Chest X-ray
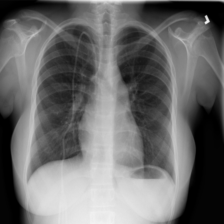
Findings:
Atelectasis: negative
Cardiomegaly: negative
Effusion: negative
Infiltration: negative
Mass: negative
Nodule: negative
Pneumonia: negative
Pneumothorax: negative
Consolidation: negative
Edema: negative
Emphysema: negative
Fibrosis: negative
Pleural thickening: negative
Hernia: negative